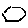
Label: hexagon